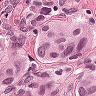
Metastatic tissue present: yes